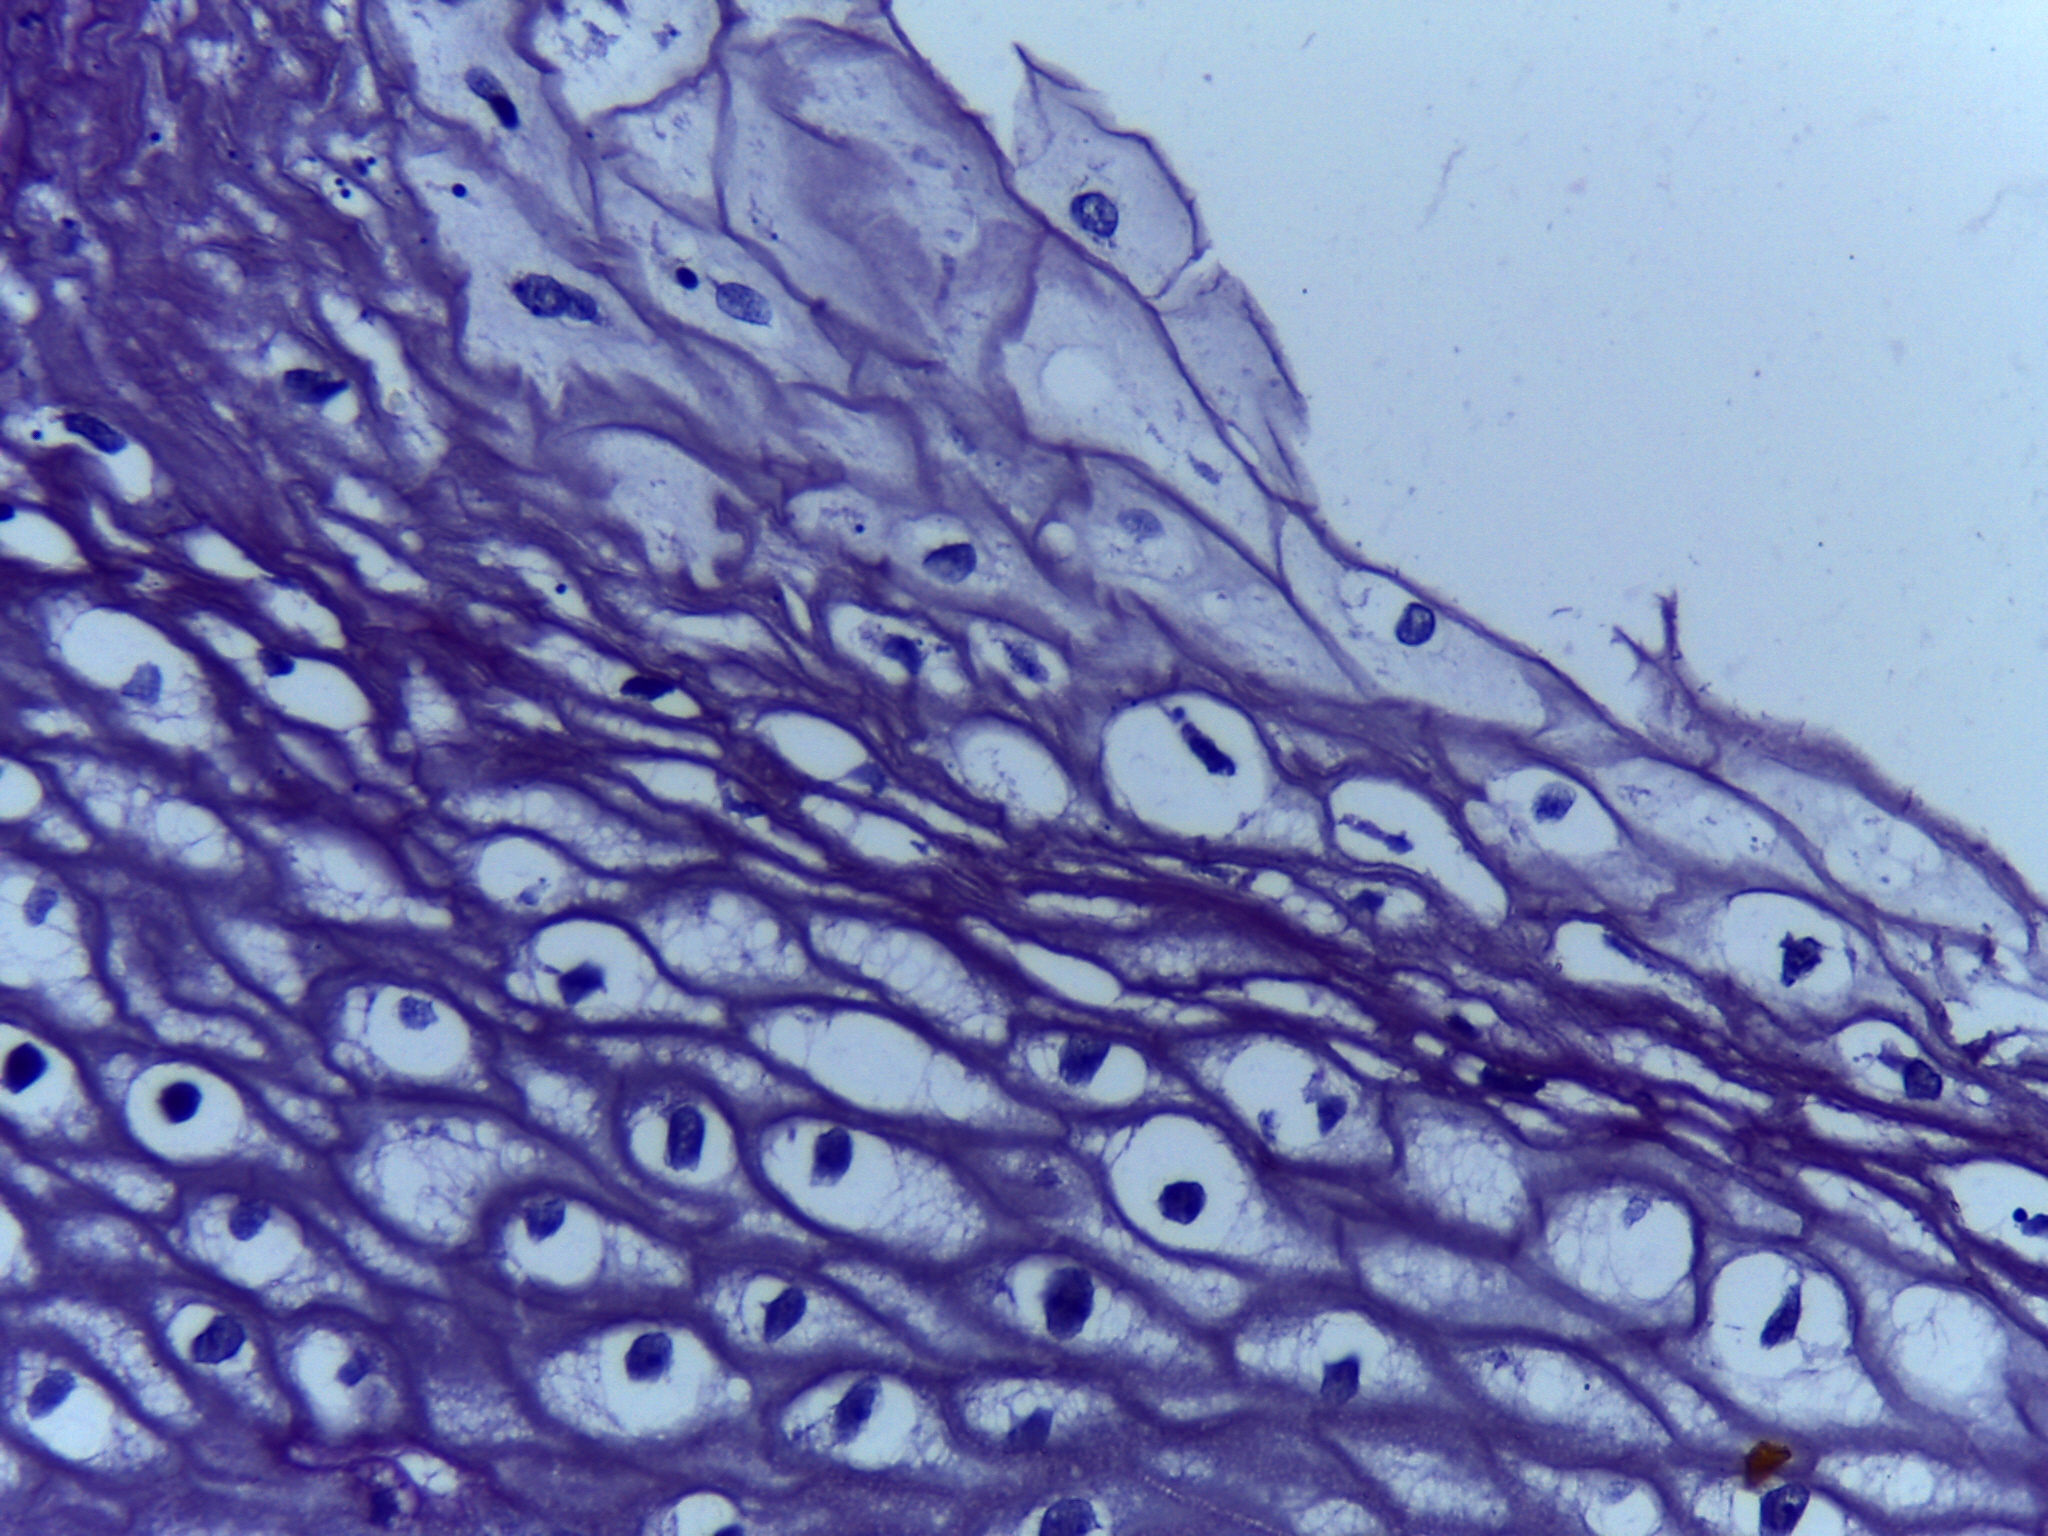
Diagnosis: OSCC